Question: I would like to create a watermark effect in my app using text as shown in the picture below.
I achieved this by using canvas and bitmap, is there any other reliable way to do this?

Here is my composable function
'''
@Composable
fun WaterMark(
modifier: Modifier = Modifier,
content: (@Composable BoxScope.() -> Unit)? = null,
) {
val watermarkText: String = "some mutable text"
val paint = Paint(Paint.ANTI_ALIAS_FLAG)
paint.textSize = LocalContext.current.dpToPx(24).toFloat()
paint.color = PSCoreColours.psCoreColours.onSurface.hashCode()
paint.textAlign = Paint.Align.LEFT
paint.alpha = (255 * 0.25).toInt()
val baseline: Float = -paint.ascent()
val image: Bitmap = Bitmap.createBitmap(paint.measureText(watermarkText).toInt(),
(baseline + paint.descent()).toInt(),
Bitmap.Config.ARGB_8888)
val canvas = android.graphics.Canvas(image)
canvas.drawText(watermarkText, 0f, baseline, paint)
val rotationMatrix: Matrix = Matrix().apply { postRotate(-45f) }
val rotatedImage: Bitmap = Bitmap.createBitmap(image, 0, 0, image.width, image.height, rotationMatrix, true)
val pattern: ImageBitmap = rotatedImage.asImageBitmap()
Box {
content?.let { it() }
Canvas(
modifier = modifier
) {
val totalWidth = size.width / pattern.width
val totalHeight = size.height / pattern.height
var x = 0f
var y = 0f
for (i in 0..totalHeight.toInt()) {
y = (i * pattern.height).toFloat()
for (j in 0..totalWidth.toInt()) {
x = (j * pattern.width).toFloat()
drawImage(
pattern,
colorFilter = null,
topLeft = Offset(x, y),
)
}
}
}
}
}
'''
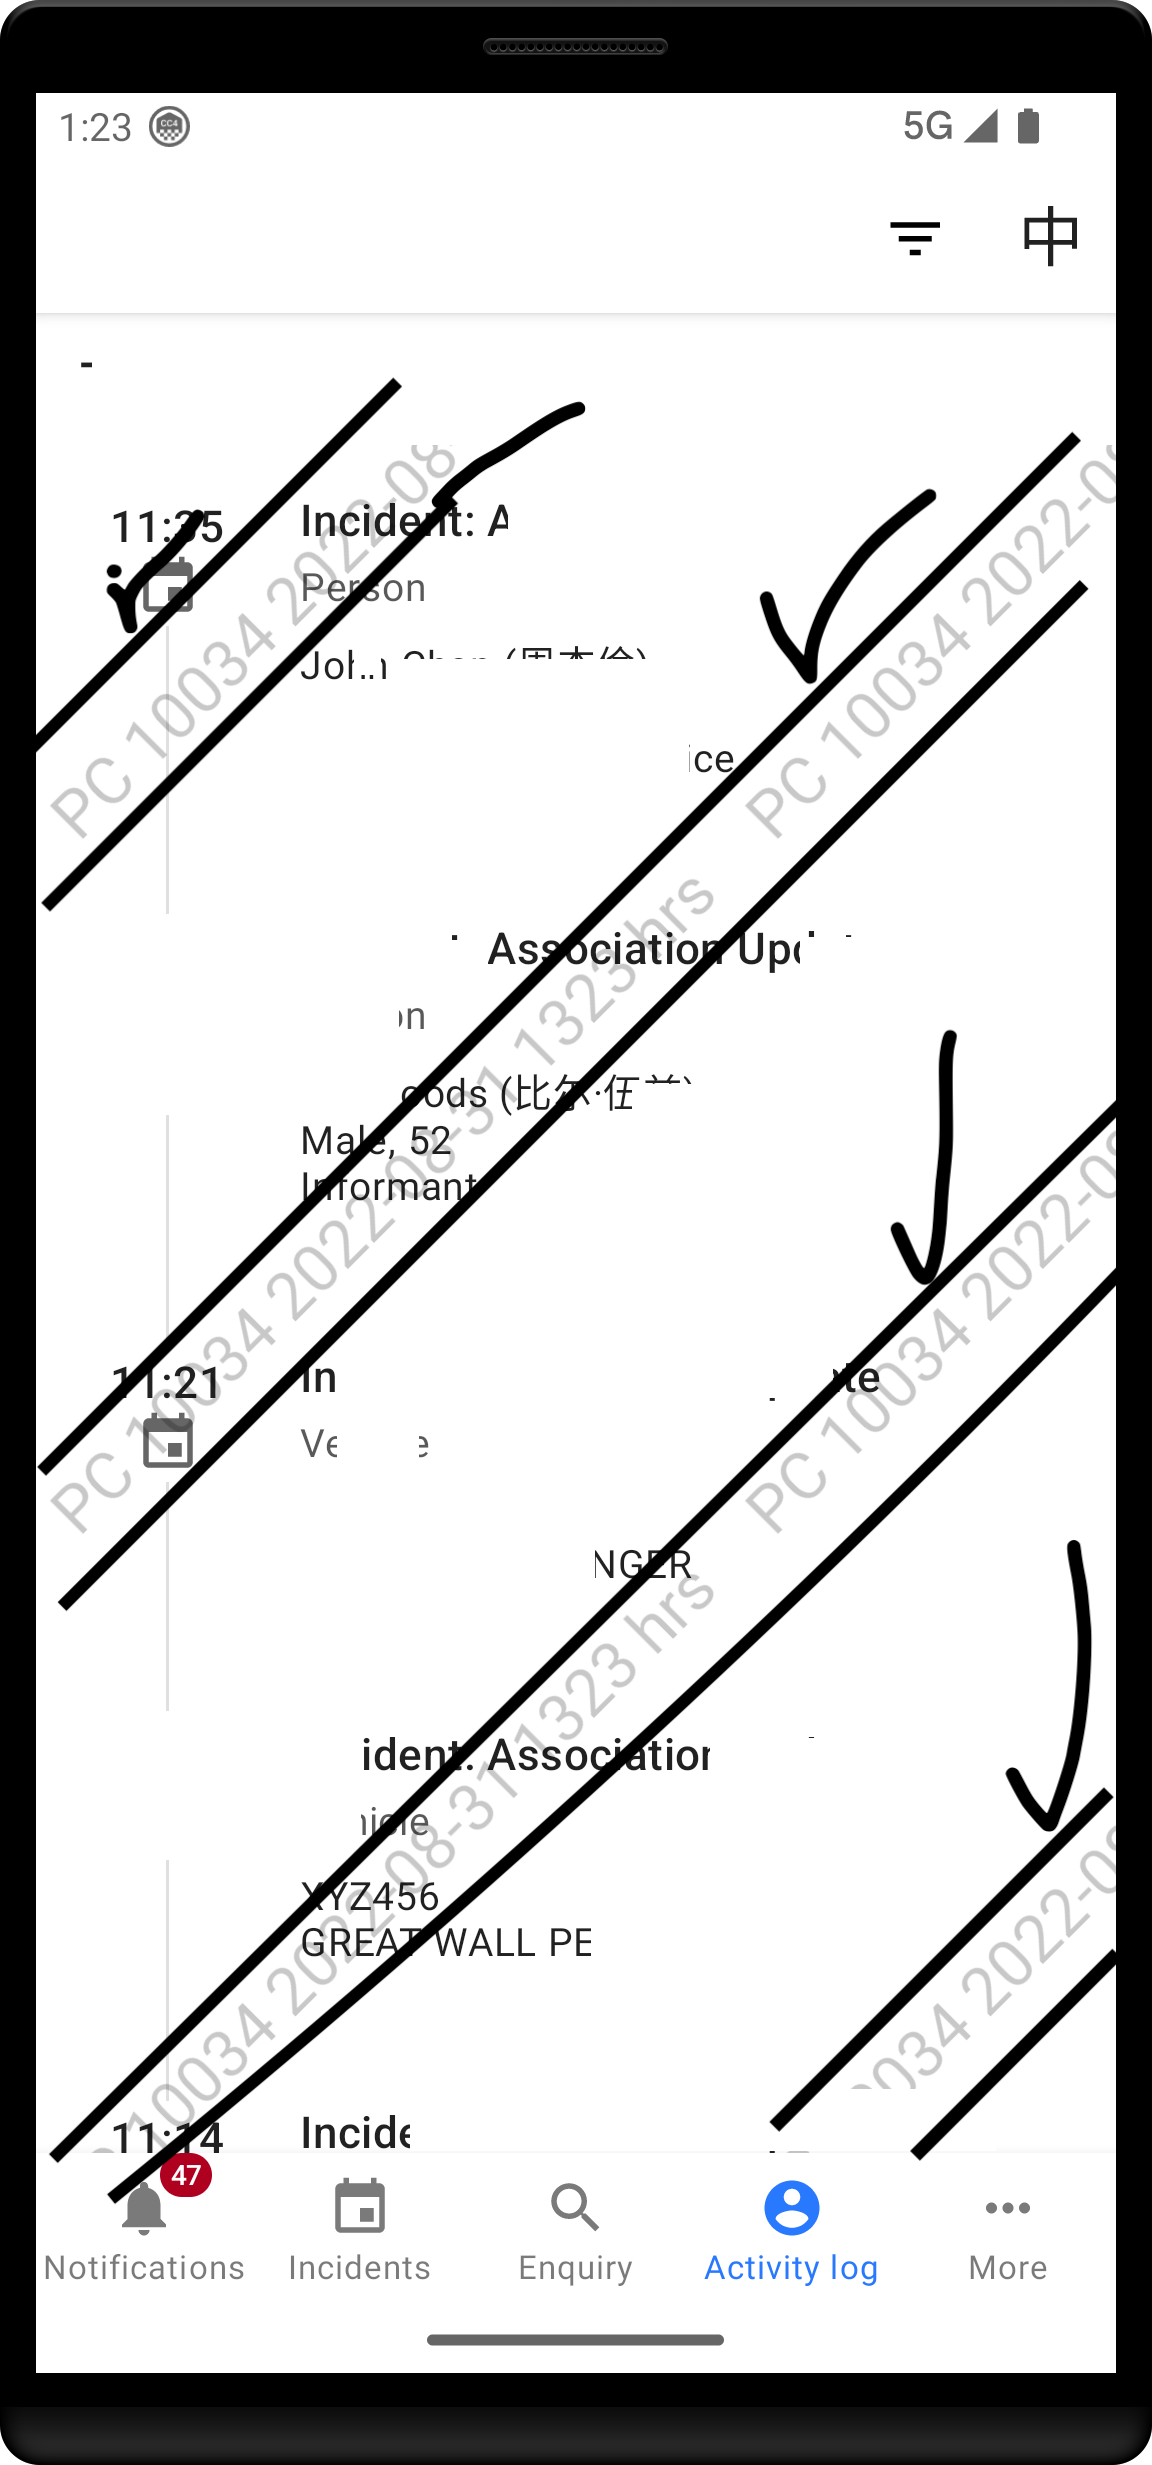
Answer: You can do custom layouts in compose for this
'''
private const val SPACING = 100
@Composable
fun Watermark(
content: @Composable BoxScope.() -> Unit,
) {
Box {
content()
Layout(
content = {
// Repeating the placeables, 6 should do for now but we should be able to calculate this too
repeat(6) {
Text(
text = watermarkText,
..
)
}
}
) { measurables, constraints ->
// Measuring all the placables
val placeables: List<Placeable> = measurables
.map { measurable -> measurable.measure(constraints) }
layout(constraints.maxWidth, constraints.maxHeight) {
// Calculating the max width of a placable
val maxWidth: Double = placeables.maxOf { it.width }.toDouble()
// Calculating the max width of a tile given the text is rotated
val tileSize: Int = (constraints.maxWidth / atan(maxWidth)).toInt()
placeables
.chunked(2) // Placing 2 columns
.forEachIndexed { index, (first, second) ->
val indexedTileSize: Int = index * tileSize
first.placeRelativeWithLayer(-SPACING, indexedTileSize + SPACING) { rotationZ = -45f }
second.placeRelativeWithLayer(tileSize, indexedTileSize) { rotationZ = -45f }
}
}
}
}
}
'''